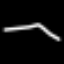
Label: octagon